Field crop: maize
Growth stage: 1
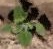
Species: chenopodium